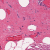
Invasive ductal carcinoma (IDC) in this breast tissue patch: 0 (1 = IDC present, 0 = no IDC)